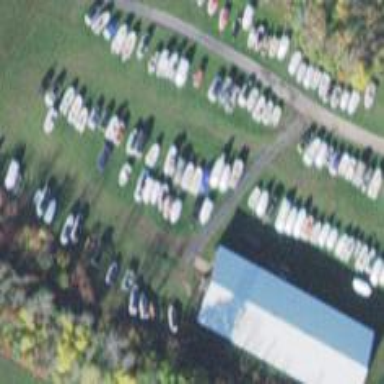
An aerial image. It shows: Boatyard along the waterway.